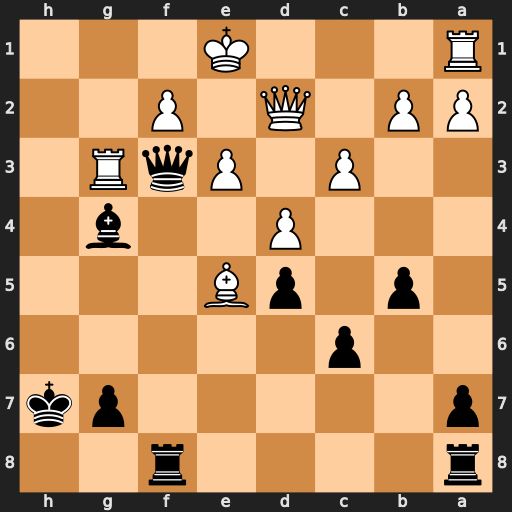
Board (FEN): r4r2/p5pk/2p5/1p1pB3/3P2b1/2P1PqR1/PP1Q1P2/R3K3
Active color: b
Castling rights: Q
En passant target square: -
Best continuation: Qh1+ Rg1 Qxg1#